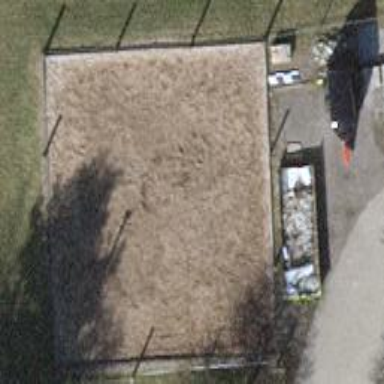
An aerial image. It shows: Fence surrounding equestrian pitch for leisure land activities.